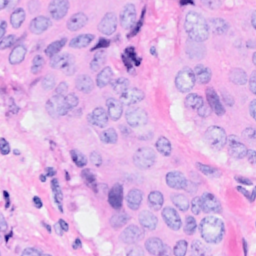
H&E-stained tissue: Breast